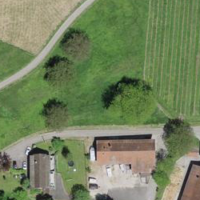
EUNIS habitat code: 24
Species observed at this site:
Lathyrus vernus
Melittis melissophyllum